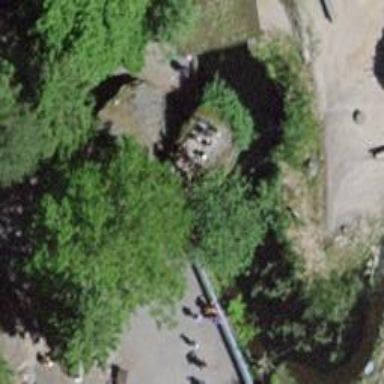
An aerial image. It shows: Viewpoint popular for tourists.